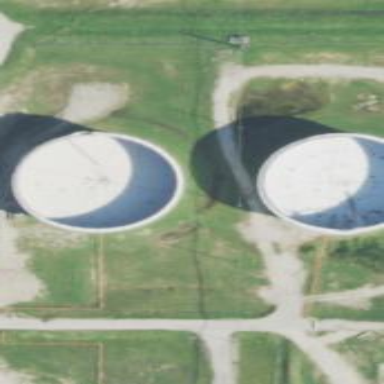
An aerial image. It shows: Storage tank building.